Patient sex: M
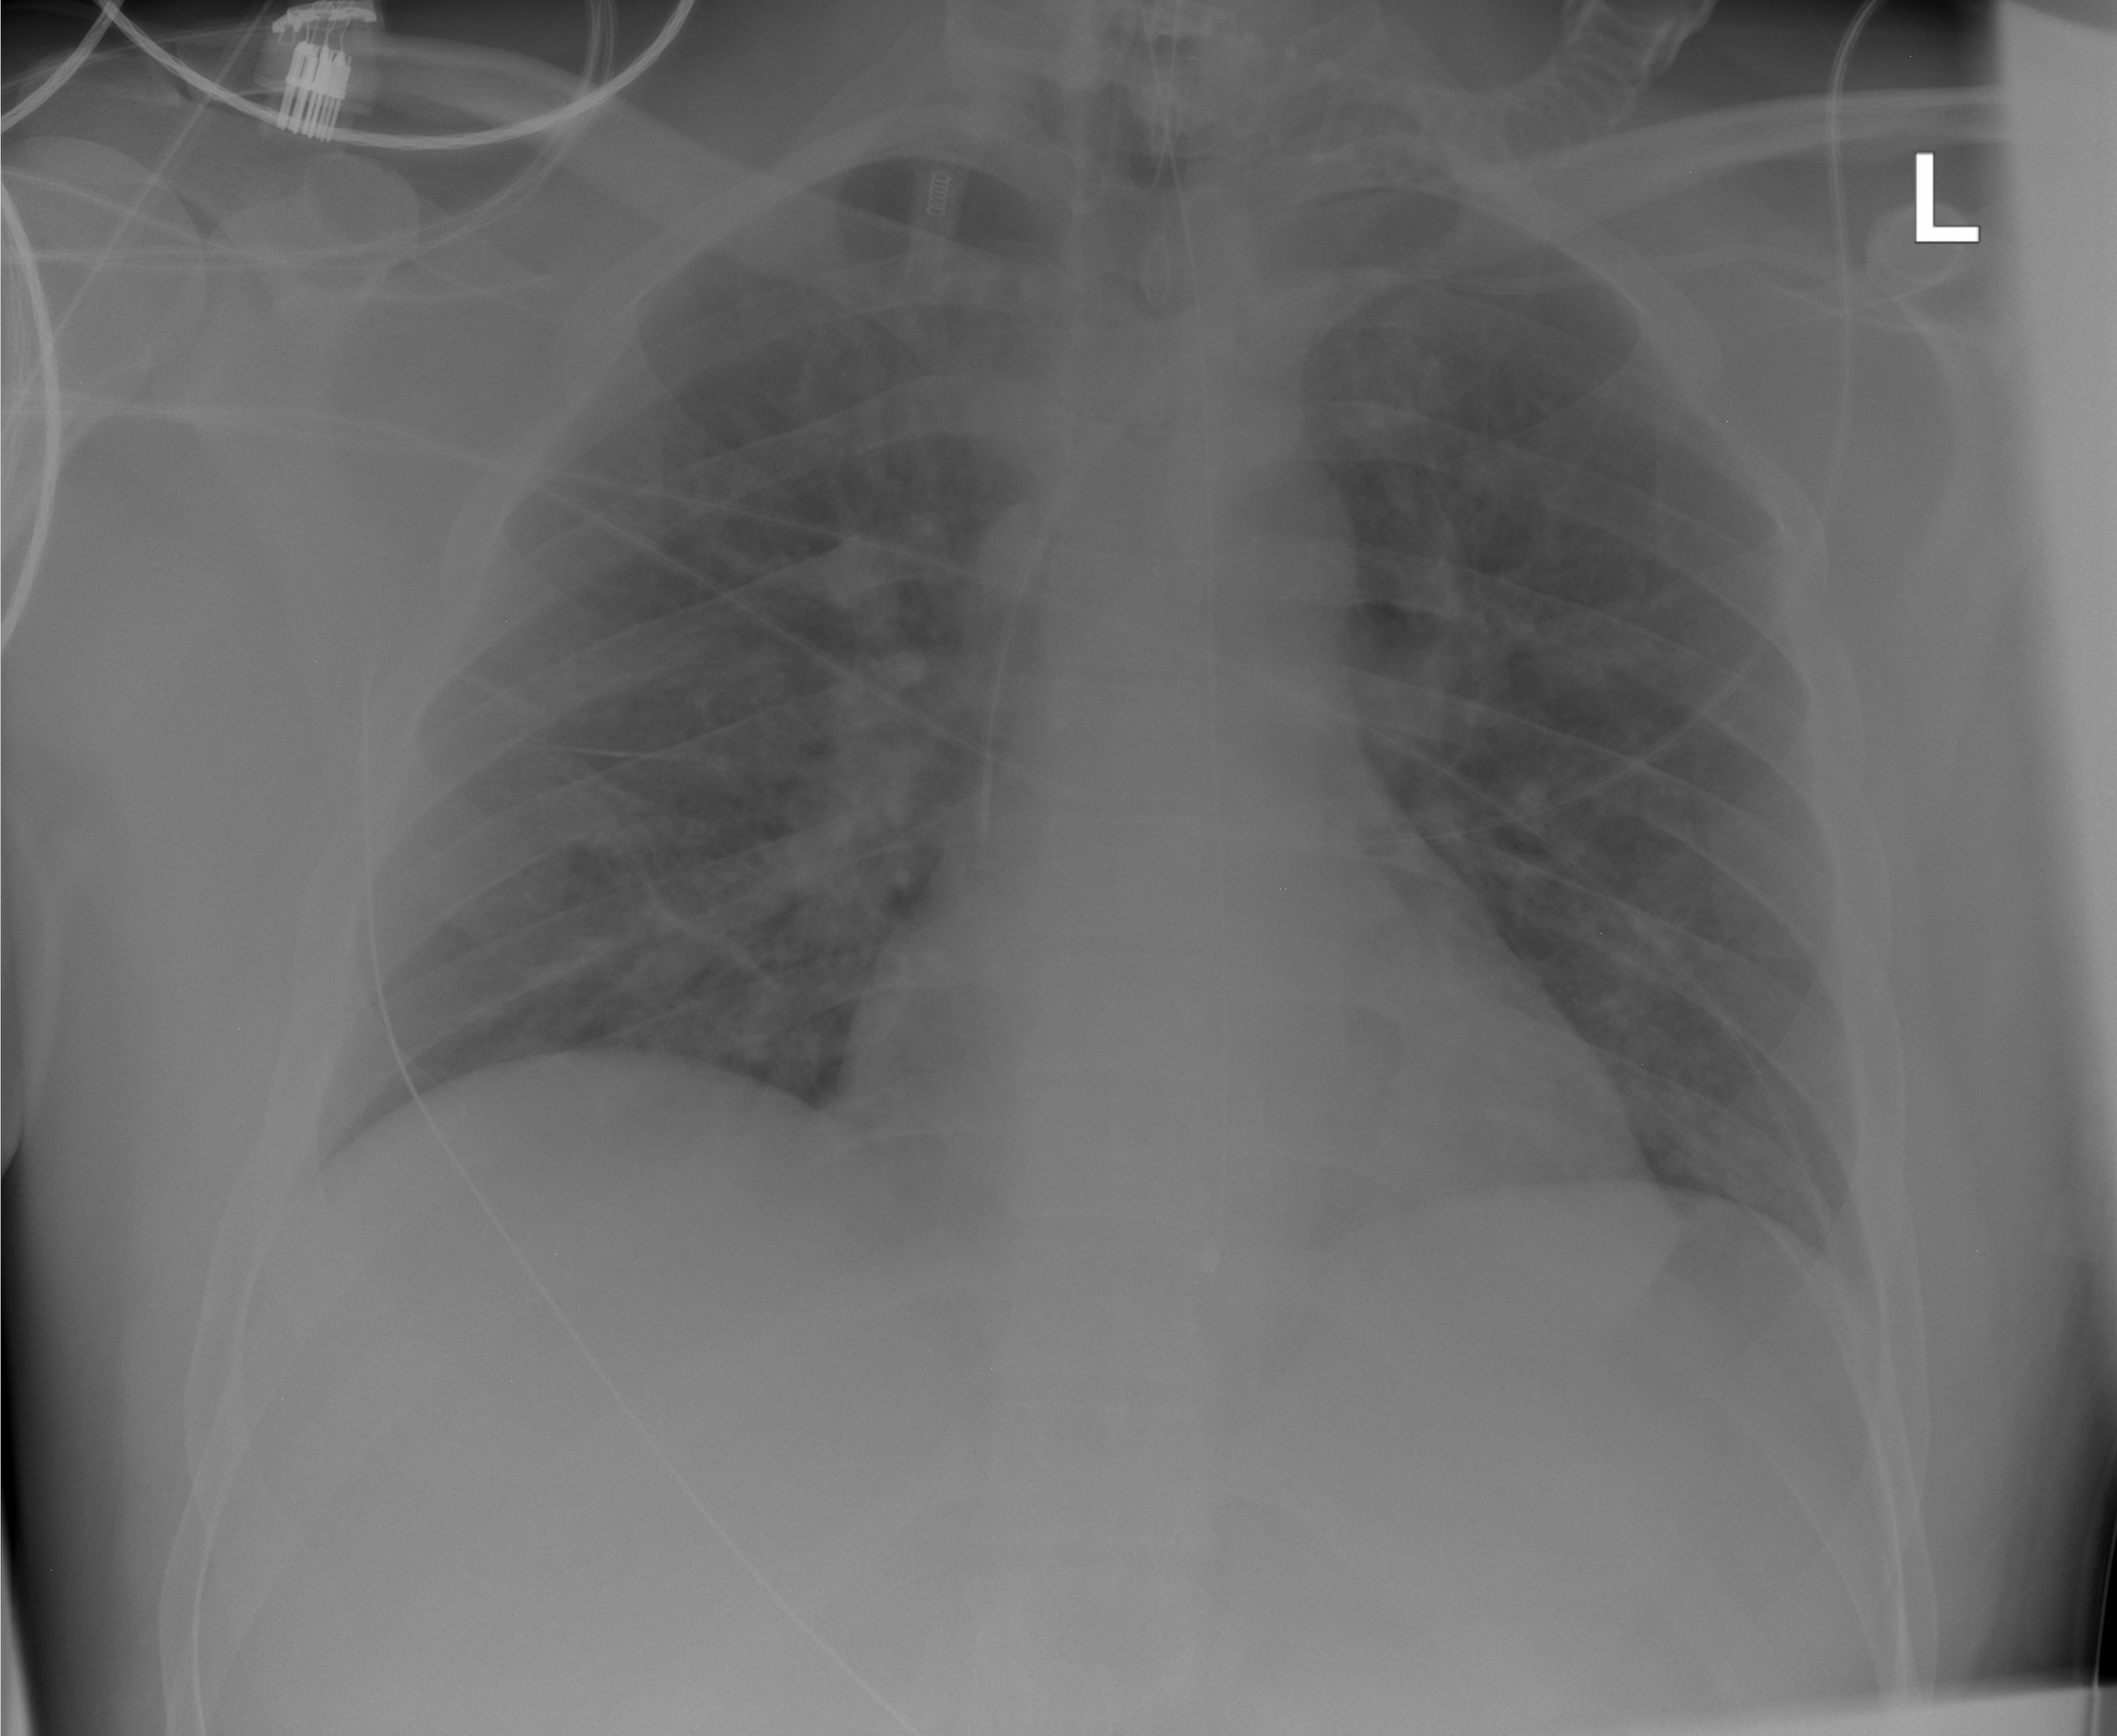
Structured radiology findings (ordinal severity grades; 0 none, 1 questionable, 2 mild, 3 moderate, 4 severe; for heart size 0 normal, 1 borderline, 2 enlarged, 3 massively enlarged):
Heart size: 0
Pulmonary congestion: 0
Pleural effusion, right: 0
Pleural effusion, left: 0
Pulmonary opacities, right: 0
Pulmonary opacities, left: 0
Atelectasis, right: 2
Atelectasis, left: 2